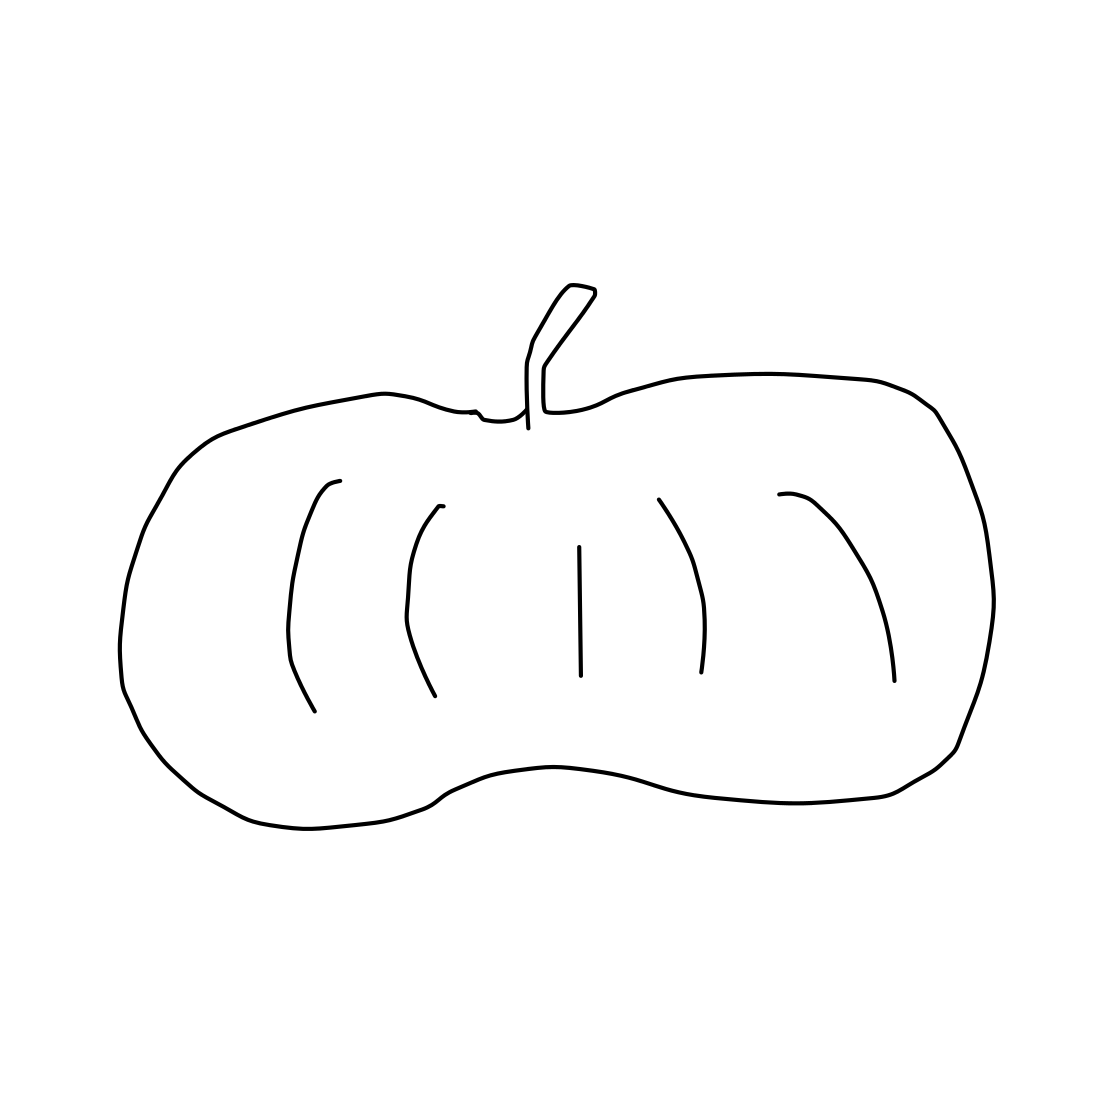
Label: pumpkin